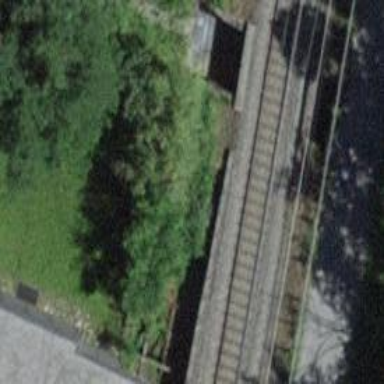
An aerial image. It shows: Tunnel underpassing drain waterway.